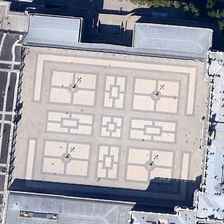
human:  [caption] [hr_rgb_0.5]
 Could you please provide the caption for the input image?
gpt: the square with some rectangle figures on the floor is surrounded by some blue buildings .

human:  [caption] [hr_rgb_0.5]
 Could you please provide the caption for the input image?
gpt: here lies a aesthetic square surrounded by light blue buildings and rows of trees .

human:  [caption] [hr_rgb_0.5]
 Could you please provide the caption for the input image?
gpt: surrounded by some blue buildings  there is a square with some rectangle patterns on the ground .

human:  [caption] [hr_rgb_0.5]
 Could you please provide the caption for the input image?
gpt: the clear rectangular square is surrounded by buildings .

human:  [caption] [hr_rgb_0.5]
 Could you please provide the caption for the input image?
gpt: several buildings are around a rectangular square .